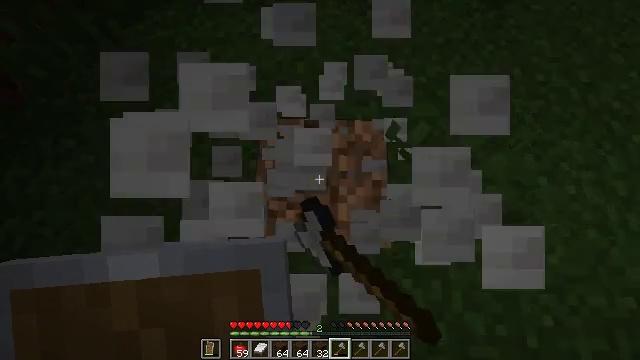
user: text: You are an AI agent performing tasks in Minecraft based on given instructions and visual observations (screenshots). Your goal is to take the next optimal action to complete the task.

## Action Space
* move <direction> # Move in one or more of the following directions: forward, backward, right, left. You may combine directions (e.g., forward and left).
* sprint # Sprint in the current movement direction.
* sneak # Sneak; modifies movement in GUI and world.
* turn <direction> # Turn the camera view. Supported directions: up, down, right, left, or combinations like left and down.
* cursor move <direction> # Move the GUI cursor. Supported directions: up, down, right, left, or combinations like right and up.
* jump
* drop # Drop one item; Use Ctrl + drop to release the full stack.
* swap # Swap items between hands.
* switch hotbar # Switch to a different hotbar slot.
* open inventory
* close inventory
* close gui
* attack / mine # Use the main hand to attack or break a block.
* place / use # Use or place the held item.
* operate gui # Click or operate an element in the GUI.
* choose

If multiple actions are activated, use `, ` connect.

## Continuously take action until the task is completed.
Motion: motion action
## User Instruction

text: Mine the birch log from the tree.
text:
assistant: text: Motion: no_op